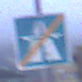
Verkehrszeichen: EndeAutbahn
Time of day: SunriseSunset
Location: Outdoor (Urban)
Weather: Overcast
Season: NotSpecified
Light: Natural